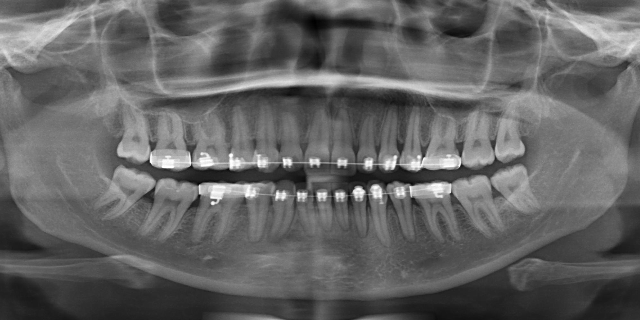
adult